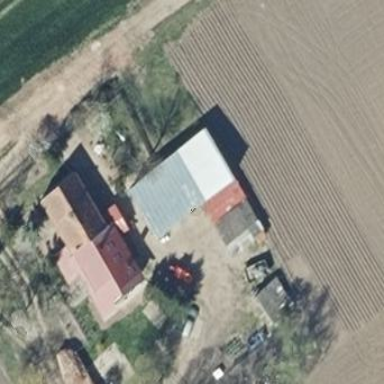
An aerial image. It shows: Outbuilding.